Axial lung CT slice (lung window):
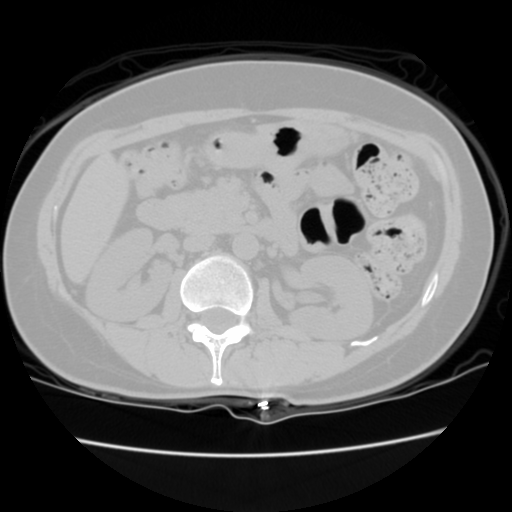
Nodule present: no